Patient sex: F
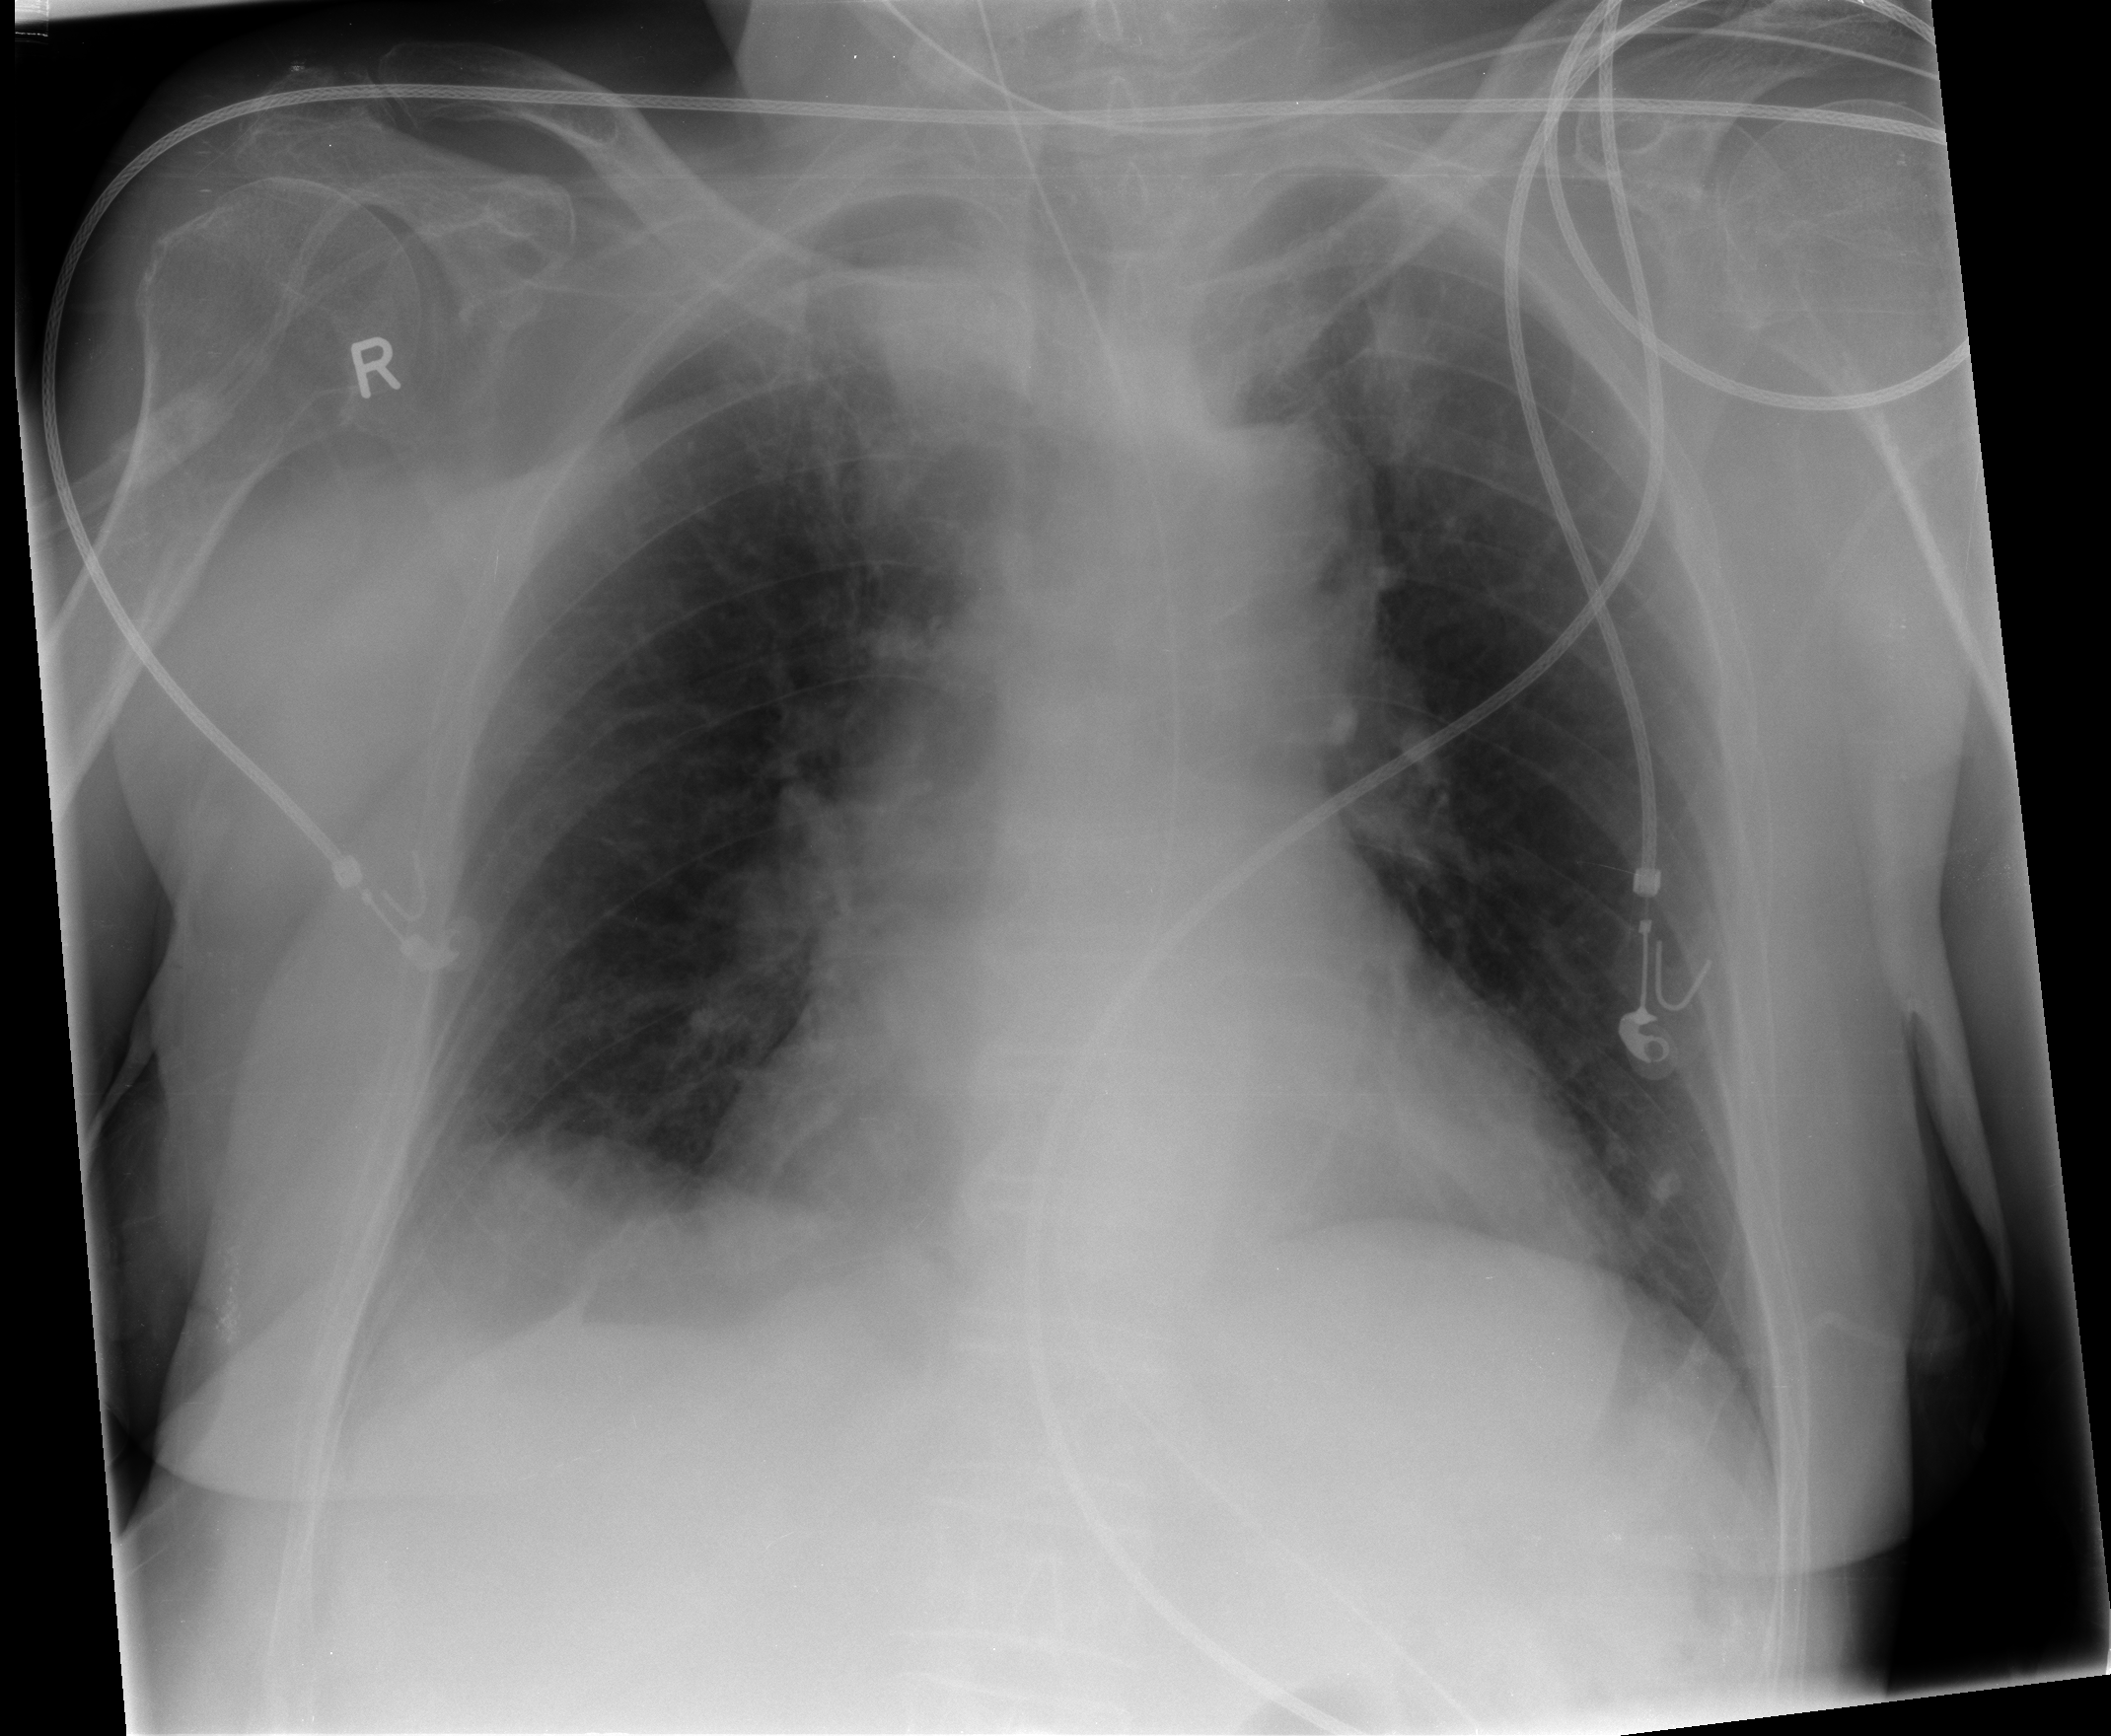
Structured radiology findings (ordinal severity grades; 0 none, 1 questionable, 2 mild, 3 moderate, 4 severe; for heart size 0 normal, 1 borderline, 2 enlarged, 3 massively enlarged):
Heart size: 2
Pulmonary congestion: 0
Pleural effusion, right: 1
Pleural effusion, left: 0
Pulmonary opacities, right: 0
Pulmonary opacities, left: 0
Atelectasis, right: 2
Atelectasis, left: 2